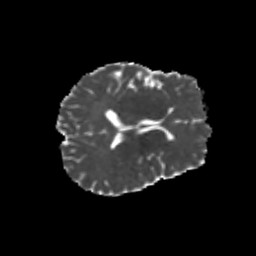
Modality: MD
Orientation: axial
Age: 26
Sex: male
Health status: healthy
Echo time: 0.074 s